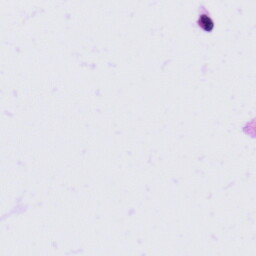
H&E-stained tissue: Tonsil